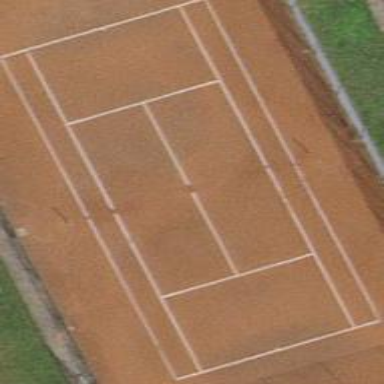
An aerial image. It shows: Sandy tennis court in leisure land pitch.